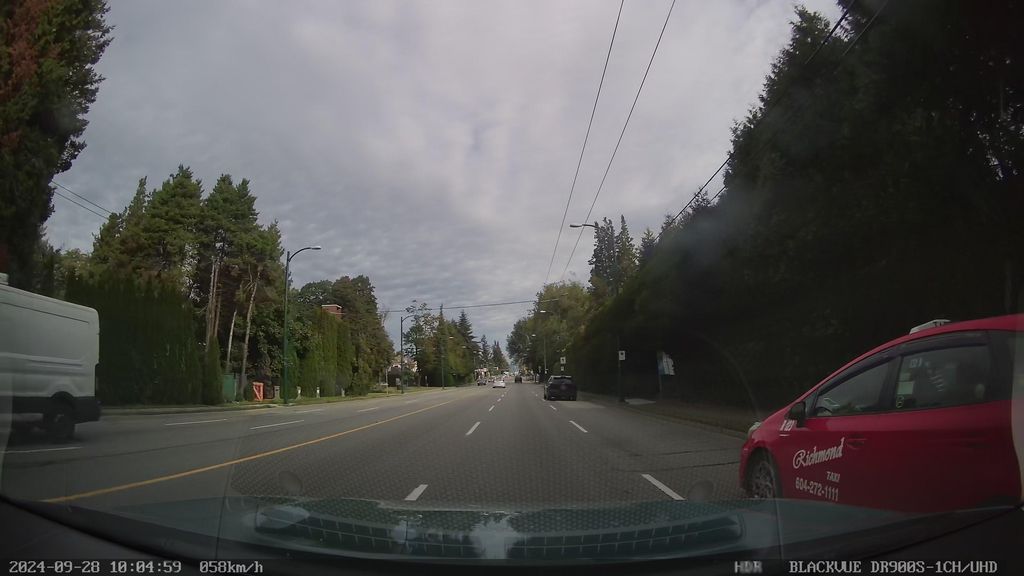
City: vancouver